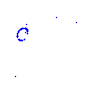
Particle: proton